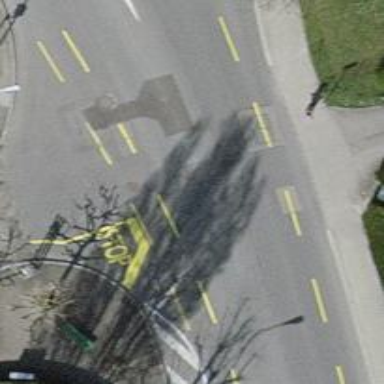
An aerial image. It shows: Tertiary road with asphalt surface and designated cycle lane.